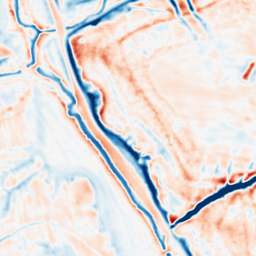
Category: multiscale
Decomposition family: dog
Decomposition parameters: sigma_low: 1
sigma_high: 5
Upsampling method: sinc_hamming
Upsampling parameters: scale: 2
kernel_size: 8
Upsampling scale: 2